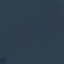
Land use / land cover: SeaLake